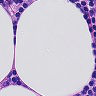
Metastatic tissue present: no